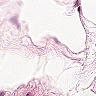
Metastatic tissue present: no